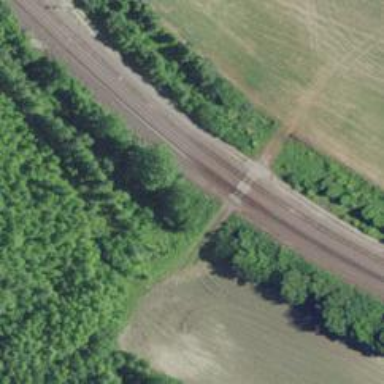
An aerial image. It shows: Railway siding with rails.